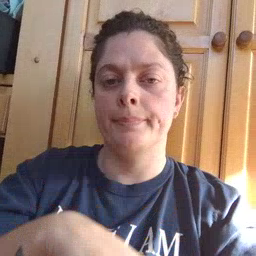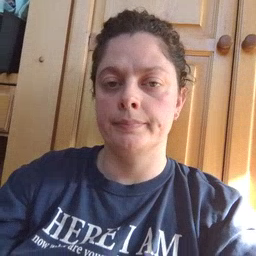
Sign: jump